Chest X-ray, AP view. Patient: 63 years old, sex F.
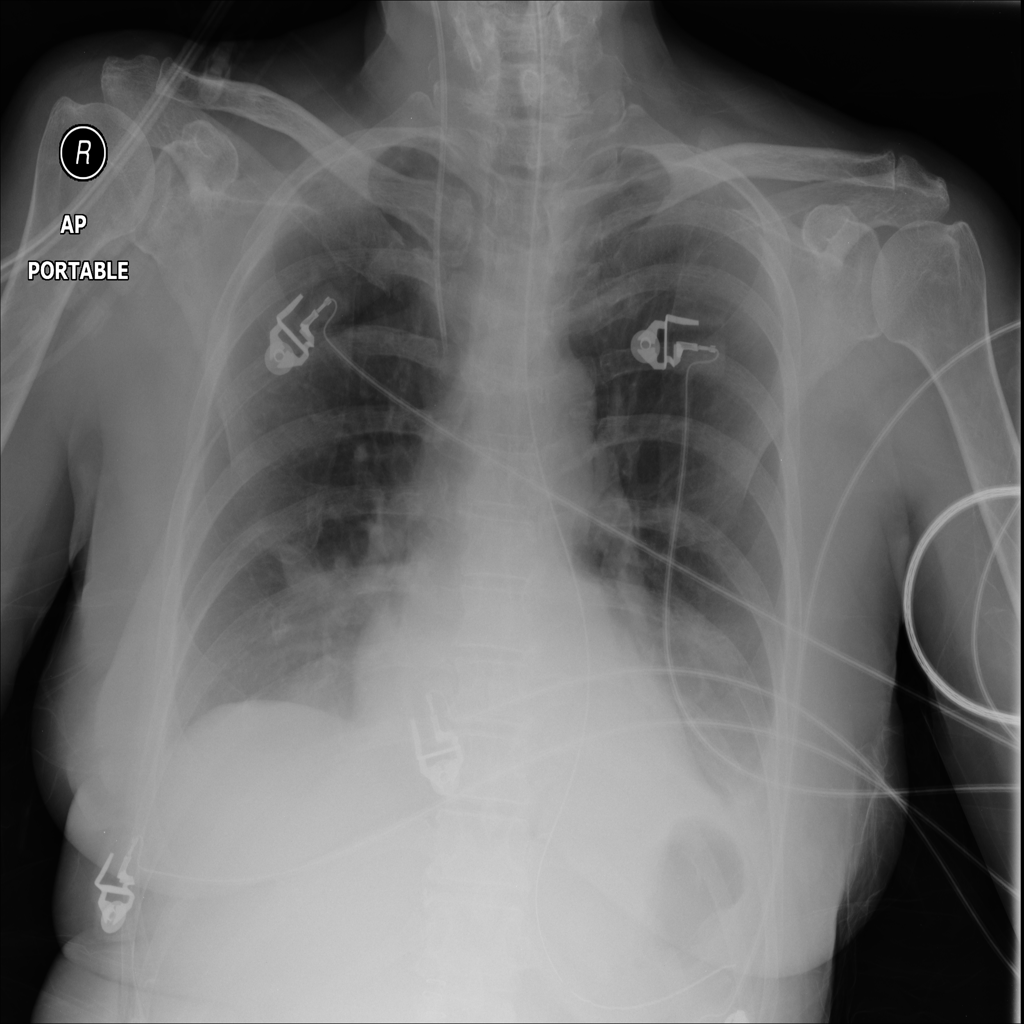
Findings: Atelectasis, Effusion